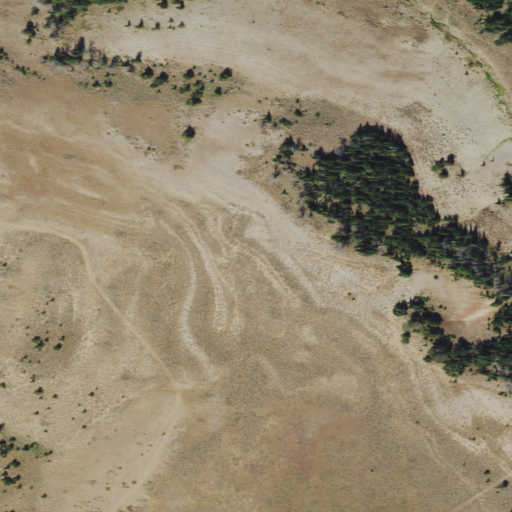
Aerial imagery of mountain in Wyoming named Lake Mountain containing shrub and evergreen forest